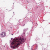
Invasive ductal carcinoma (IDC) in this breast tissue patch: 0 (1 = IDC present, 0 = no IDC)